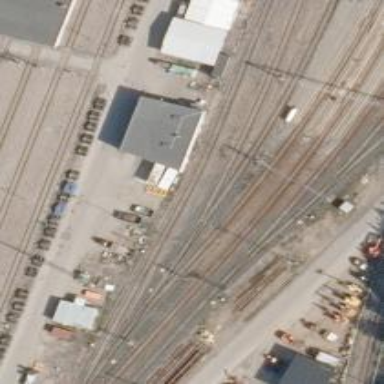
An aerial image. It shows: Railway signal.